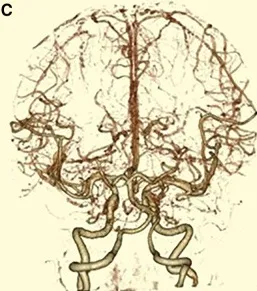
(C) CTA obtained at this admission. No de novo aneurysm was found.
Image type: radiology (ct)